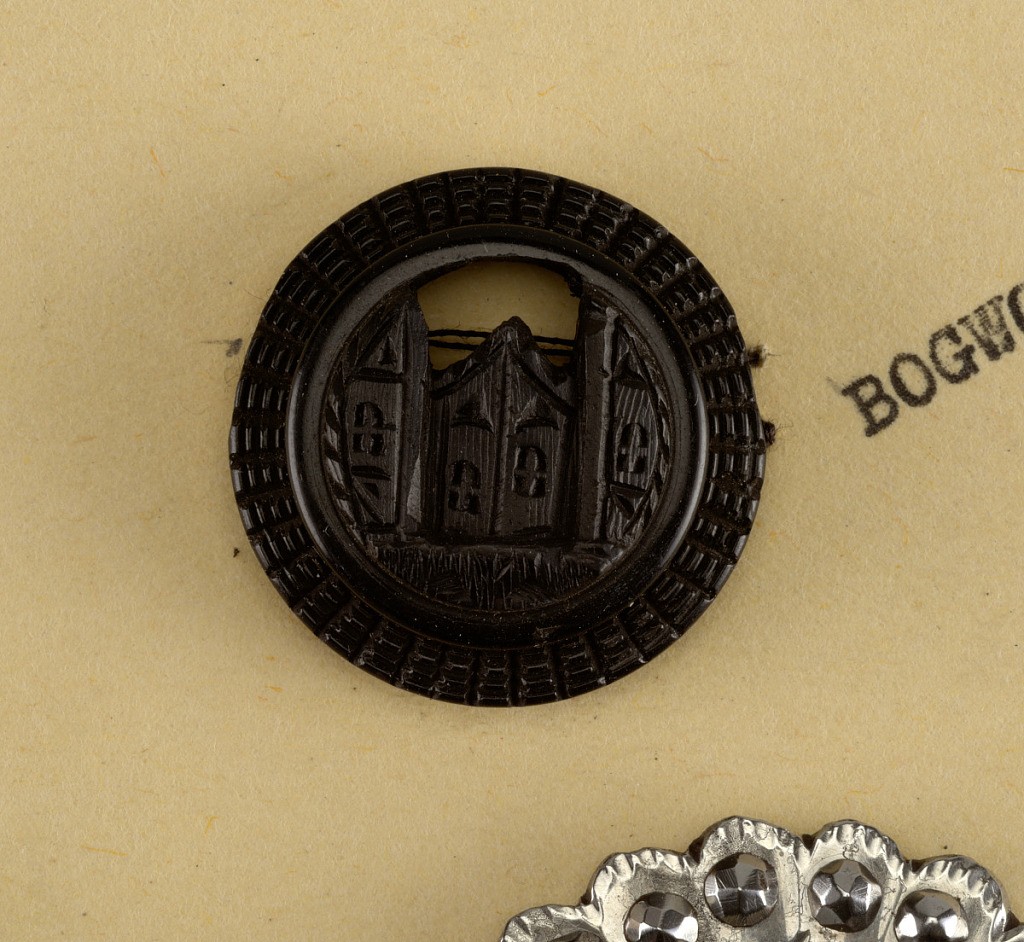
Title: buttons [5]
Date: ca. 1870
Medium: bogwood [oak]
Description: each of the five circular buttons is pierced in under side of rim with four holes for sewing, and ornamented on the top with design of Gothic Architecture.  These buttons belong to original set of thirteen buttons. for other objects originally in the group see: 1941-91-1-b,d, f/h, j, k, and m. which are deaccessioned.

Components a,c,e,l are on card 37
Component -i is on Cooper Union Exhibition card 4